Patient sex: M
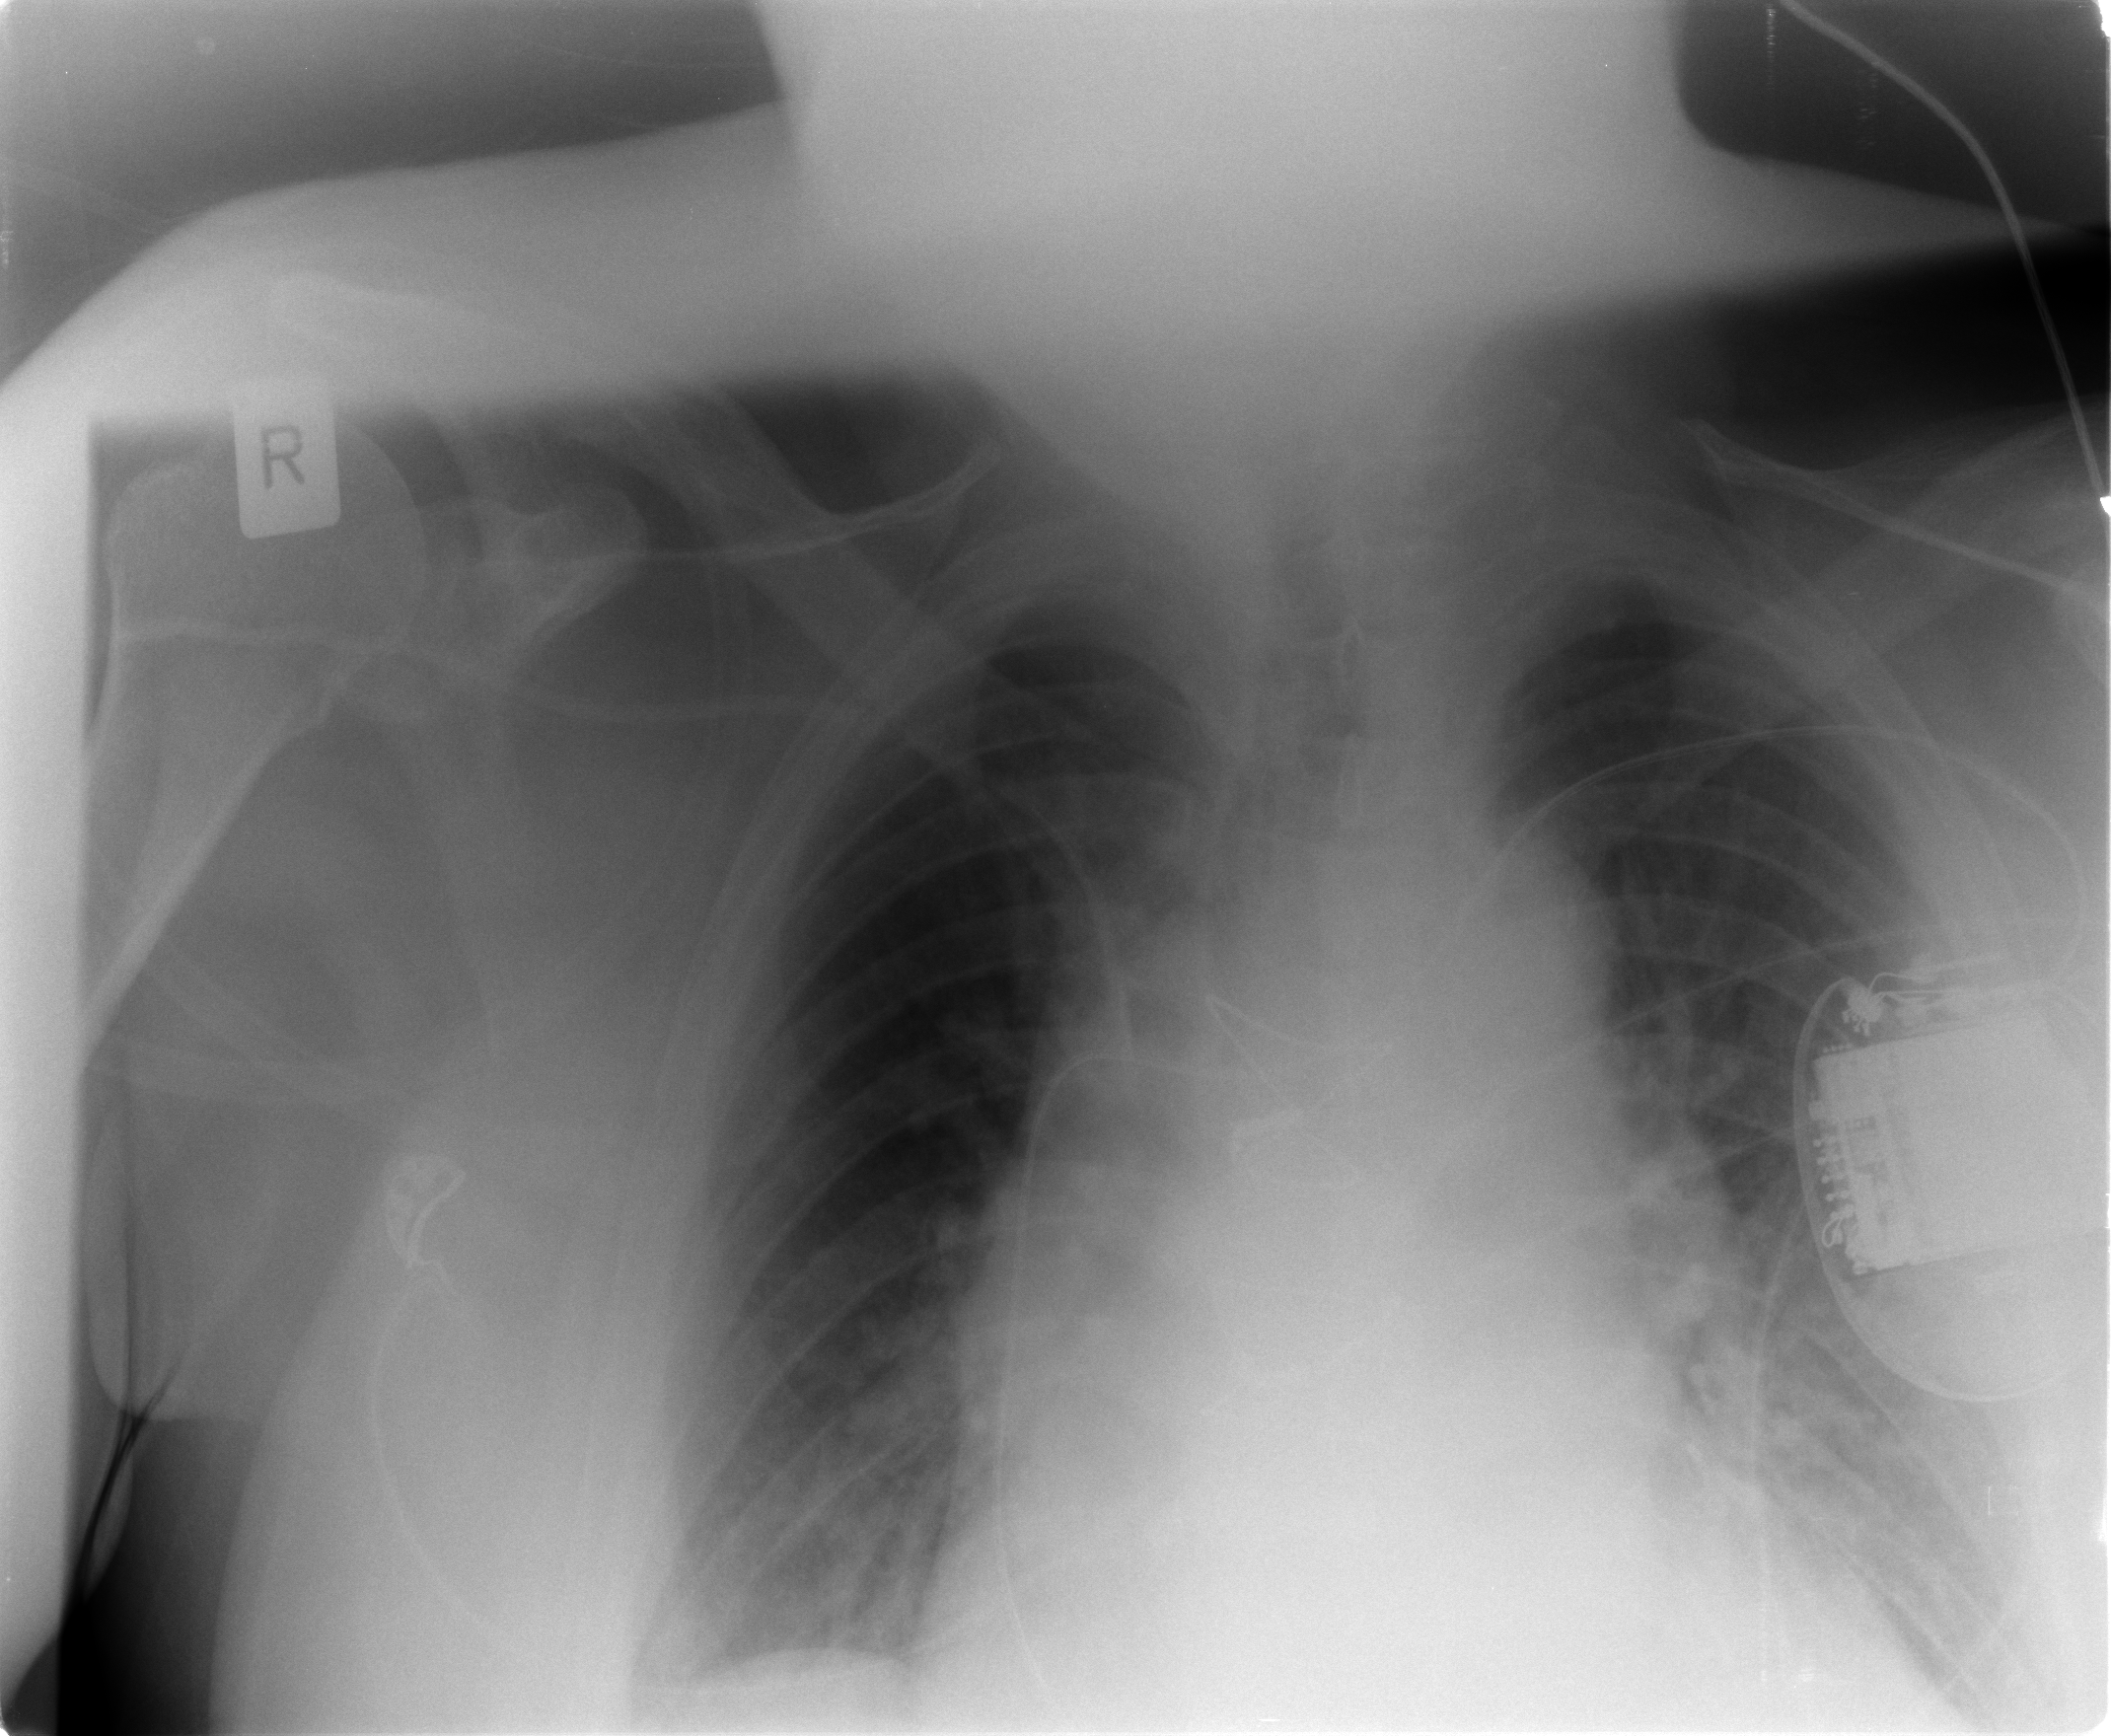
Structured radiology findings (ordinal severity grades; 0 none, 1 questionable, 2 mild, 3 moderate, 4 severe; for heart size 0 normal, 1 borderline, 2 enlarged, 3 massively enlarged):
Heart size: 2
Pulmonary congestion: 1
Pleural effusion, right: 1
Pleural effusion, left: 2
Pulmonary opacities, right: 0
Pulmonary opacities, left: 2
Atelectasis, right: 2
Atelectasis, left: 2